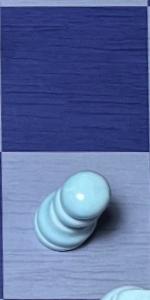
Label: Pawn_White